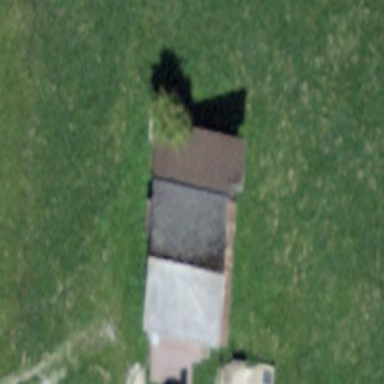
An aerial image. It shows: Rural barn.